Тонкая плоско-параллельная стеклянная пластина с показателем преломления $n = 1.5$ разрезана на две части, одна из которых представляет собой бипризму Френеля с малым преломляющим углом $\gamma = 0.1~рад.$ (см. рисунок).  Пластина облучается мощным пучком монохроматического излучения с интенсивностью $I = 10~кВт/см^{2}$. Свет падает перпендикулярно плоскости пластины площадью $S = 10~см^{2}$.
Какую силу $F$ необходимо приложить, чтобы раздвинуть разрезанные части пластины так, чтобы между ними образовался небольшой зазор постоянной толщины? Потерями света в стекле и отражением на границах пренебречь.
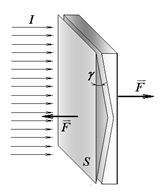
Решение: Со стороны излучения на бипризму действует сила давления, связанная с преломлением света. Эта сила направлена вдоль оси x распространения пучка света и по величине равна изменению импульса фотонов в единицу времени. Каждый фотон после прохождения через призму отклоняется на угол $$\theta=(n-1)\gamma.$$Изменение импульса фотона$$\Delta p_{x}=p(1-\cos\theta)\approx \frac{p\theta^{2}}{2}=\frac{p(n-1)^{2}\gamma^{2}}{2}=\frac{\left(\frac{hv}{c}\right)(n-1)^{2}\gamma^{2}}{2}.$$Число фотонов падающих на призму в единицу времени$$N=\frac{IS}{hv}.$$Сила $$F=N\Delta p_{x}\frac{IS(n-1)^{2}\gamma^{2}}{2c}=4.2\cdot10^{-7}~Н.$$Так как полный импульс фотонов после прохождения пластины не изменяется, то на вторую призму (вогнутую) действует такая же по величине сила, но противоположная по направлению. Таким образом, для создания небольшого зазора, необходимо преодолеть силу давления излучения, растягивая призмы в разные стороны силой $$F=4.2\cdot10^{-7}~Н.$$
Ответ: $$F=N\Delta p_{x}\frac{IS(n-1)^{2}\gamma^{2}}{2c}=4.2\cdot10^{-7}~Н.$$
Темы:
T, Жаутыковские